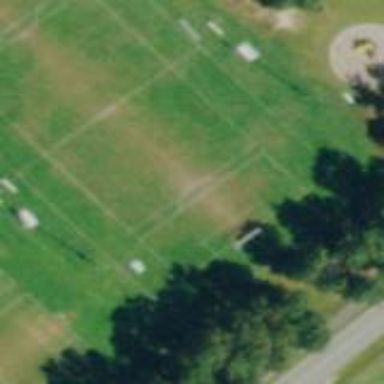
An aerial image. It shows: Soccer pitch for outdoor sports and leisure activities.